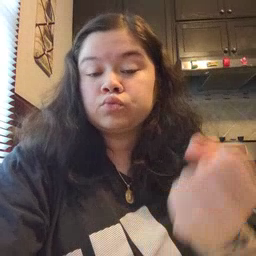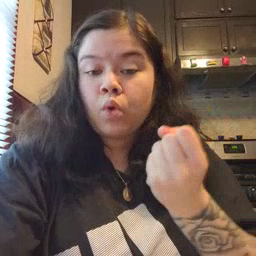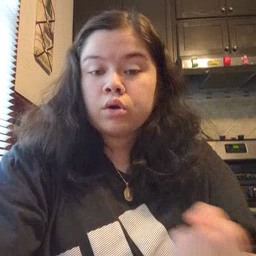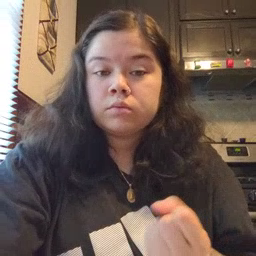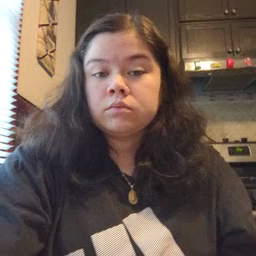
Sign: drawer